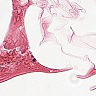
Metastatic tissue present: no